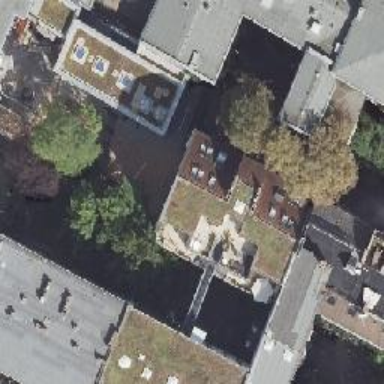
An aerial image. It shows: Kindergarten.